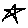
Label: star